Aerial crown-view tile of a tropical tree (Barro Colorado Island, Panama), acquired 20241216:
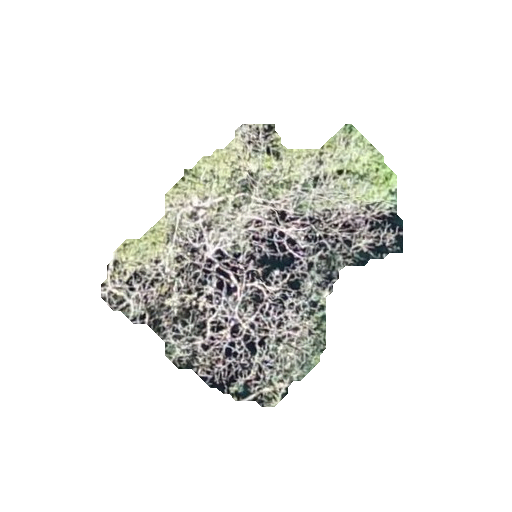
Species: Tabebuia rosea
GBIF accepted scientific name: Tabebuia rosea
Crown area: 74.135 m²